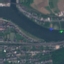
Land use / land cover class: River